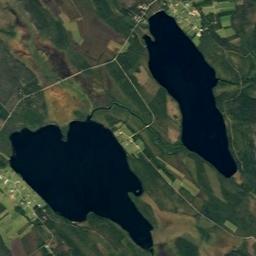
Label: lake